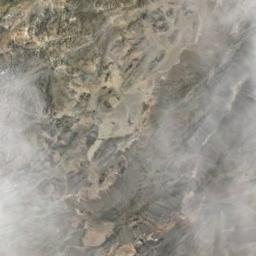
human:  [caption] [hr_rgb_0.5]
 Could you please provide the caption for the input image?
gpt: There were thick clouds in the air, And we could barely see anything on the ground .

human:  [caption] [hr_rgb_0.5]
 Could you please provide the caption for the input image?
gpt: Light white clouds on khaki ground .

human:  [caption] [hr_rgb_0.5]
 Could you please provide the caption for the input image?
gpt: The white cloud is above bare land .

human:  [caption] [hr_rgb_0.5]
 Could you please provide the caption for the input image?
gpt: The stratus clouds are located above the wasteland while some ups and downs are on the wasteland .

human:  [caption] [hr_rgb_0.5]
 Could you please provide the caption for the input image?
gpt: There are gray gauzy clouds over a brown mountain .